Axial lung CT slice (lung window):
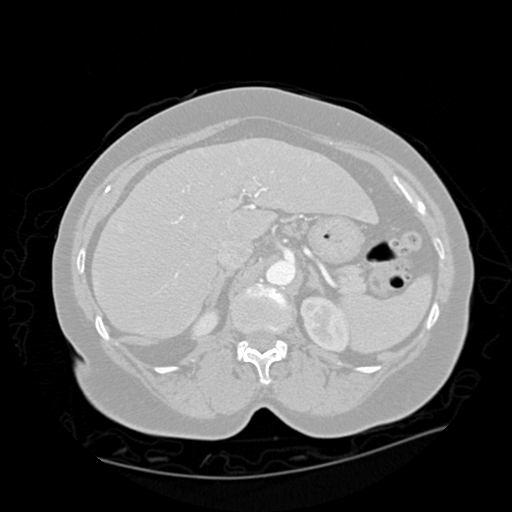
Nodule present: no